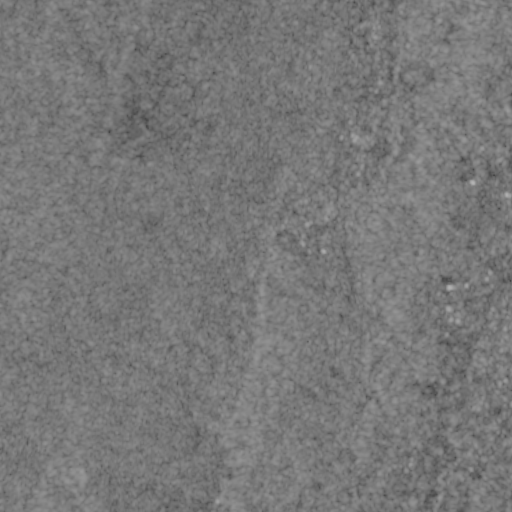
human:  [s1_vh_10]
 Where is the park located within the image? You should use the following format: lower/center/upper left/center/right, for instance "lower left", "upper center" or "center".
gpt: The park is located in the center right of the image.
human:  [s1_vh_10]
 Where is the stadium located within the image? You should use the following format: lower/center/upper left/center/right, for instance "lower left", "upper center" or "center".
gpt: The stadium is located in the center right of the image.
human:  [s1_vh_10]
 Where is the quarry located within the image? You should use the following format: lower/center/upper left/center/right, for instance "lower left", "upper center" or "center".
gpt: There is no quarry in the image.

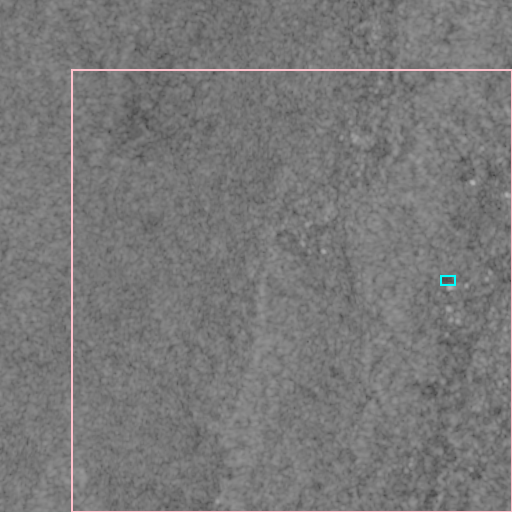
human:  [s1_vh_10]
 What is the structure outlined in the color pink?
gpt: The structure outlined in pink is a crop field.
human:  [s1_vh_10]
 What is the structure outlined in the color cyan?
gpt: The structure outlined in cyan is a park.
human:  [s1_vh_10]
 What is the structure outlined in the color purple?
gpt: There is no purple outline.